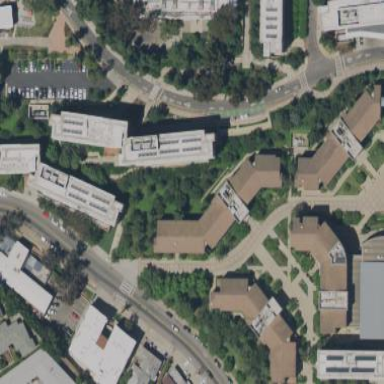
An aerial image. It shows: Residential building part of university campus.